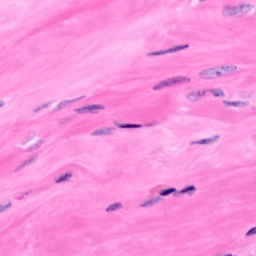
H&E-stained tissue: Breast